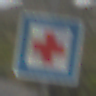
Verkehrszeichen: ErsteHilfe
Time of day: Midday
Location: Outdoor (Nature)
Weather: Overcast
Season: NotSpecified
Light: Natural